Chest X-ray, PA view. Patient: 52 years old, sex M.
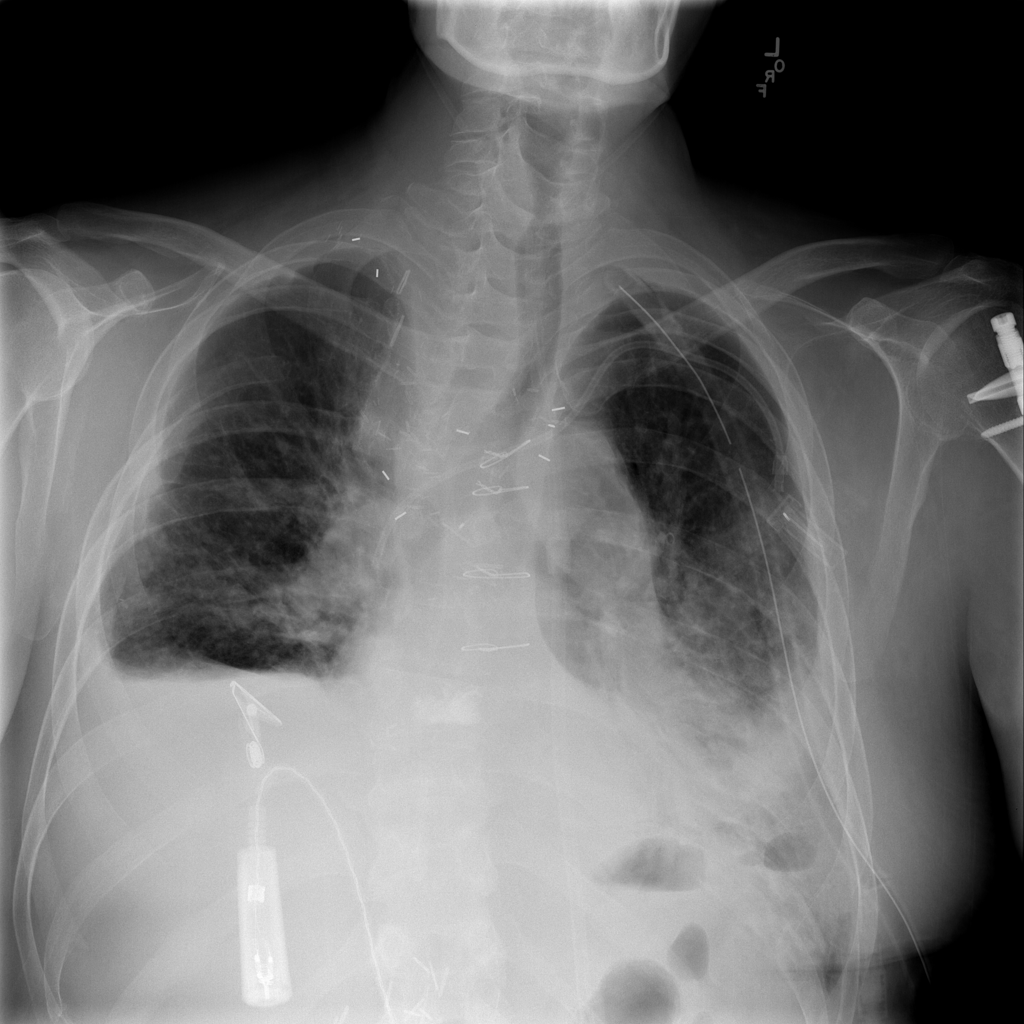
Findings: Effusion